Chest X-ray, AP view. Patient: 34 years old, sex F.
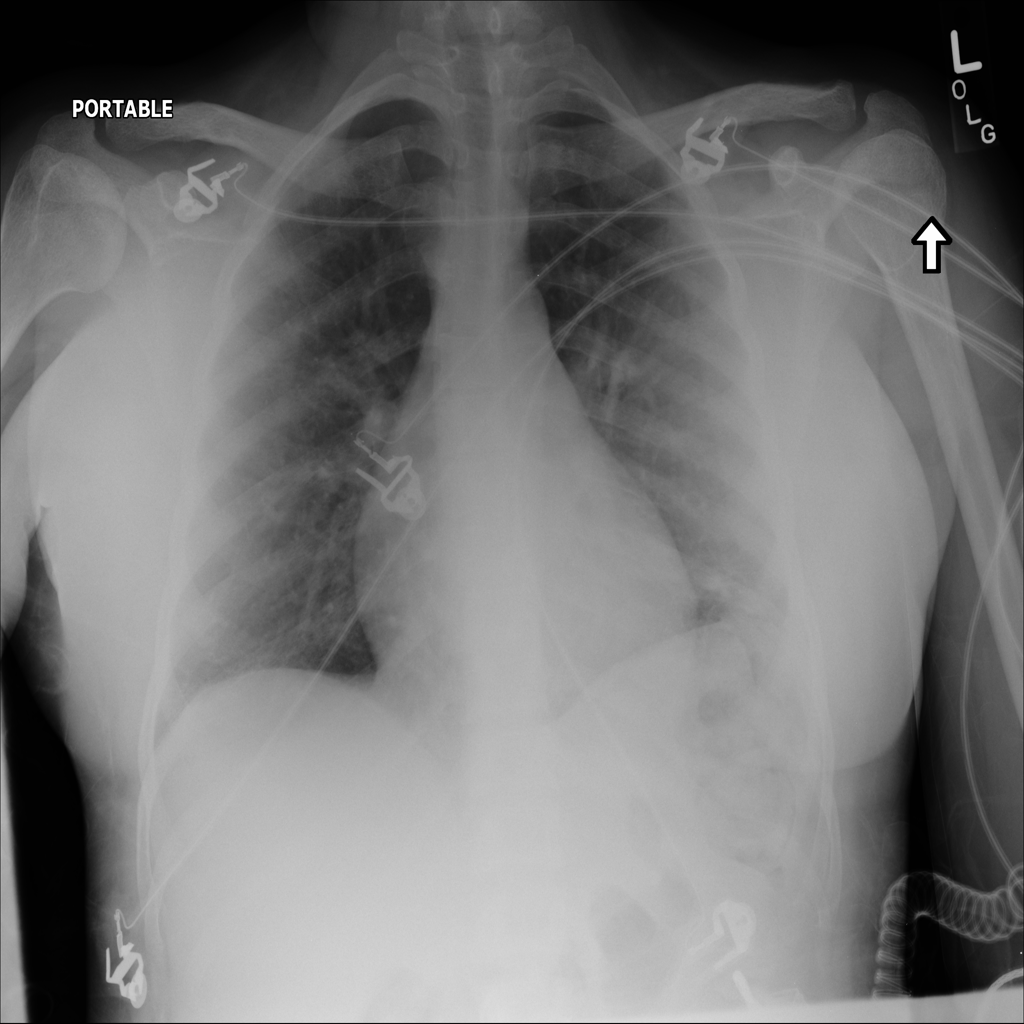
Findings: Infiltration